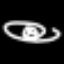
Label: clock